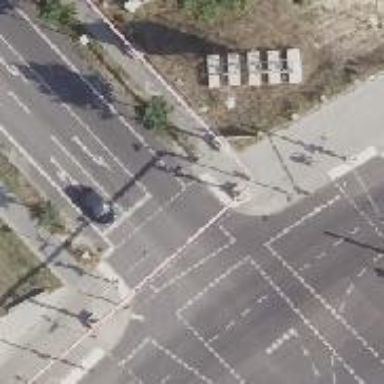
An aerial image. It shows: Tertiary road with separate asphalt sidewalks and exclusive cycle lanes on both sides.